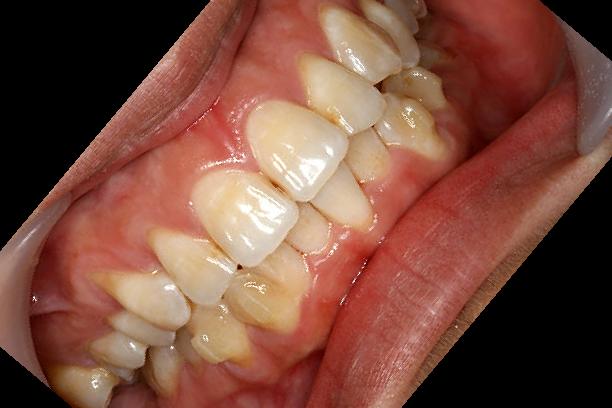
Condition: Gingivitis